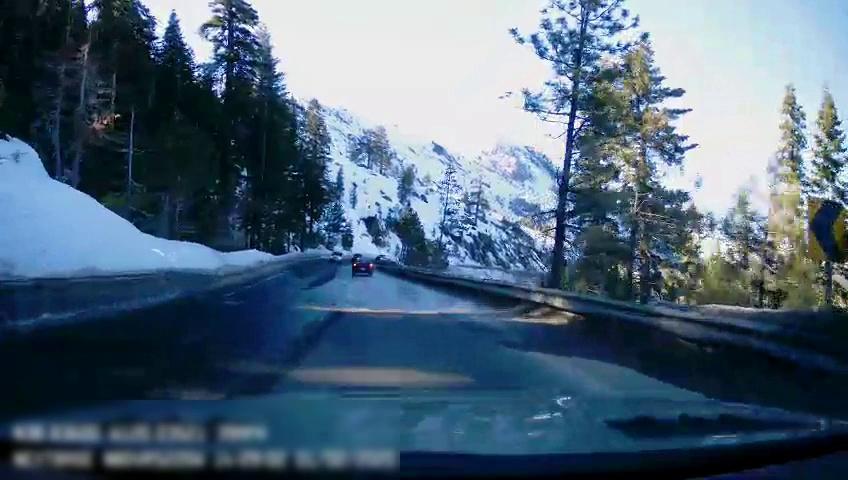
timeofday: Day
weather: Sunny
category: Drivable Space
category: Vehicles | SUV
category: Vehicles | Car
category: Vehicles | Car
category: Lanes | Opposite Lane
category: Traffic | Signs